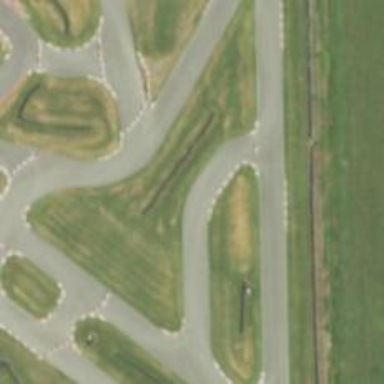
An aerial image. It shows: Karting raceway.